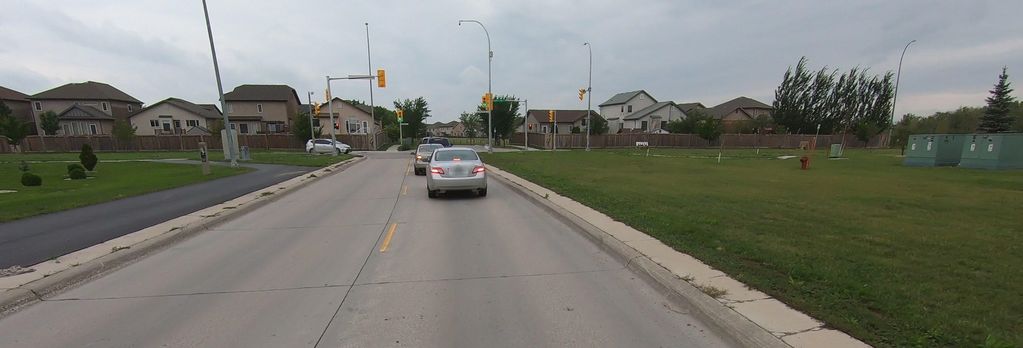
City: winnipeg